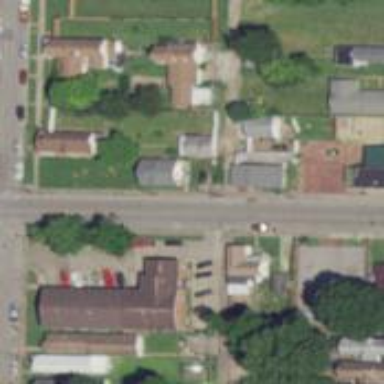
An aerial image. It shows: Alley classified as service road.